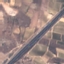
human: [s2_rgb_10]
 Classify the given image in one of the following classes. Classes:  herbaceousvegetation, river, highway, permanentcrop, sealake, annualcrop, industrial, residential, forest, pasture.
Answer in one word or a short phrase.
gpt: Highway